Question: I have a question to ask regarding Coredata entity relationships. Can one entity have multiple relations with another entity. I have the following json:
'''
{
"user": {
"user_id": "<PHONE>",
"email": "ceo@me.com",
"first_name": "Tim",
"last_name": "Cook",
"home_address": {
"street": "Downing Street",
"number": "11",
"city": "London",
"state": "Greater London",
"country": "United Kingdom",
"zip": "<PHONE>",
"location": {
"latitude": 3.1,
"longitude": 3.2
}
},
"work_address": {
"street": "Amphitheatre Parkway",
"number": "1600",
"city": "Mountain View",
"state": "California",
"country": "United States",
"zip": "94043",
"location": {
"latitude": 3.1,
"longitude": 3.2
}
}
}
}
'''
I have the follow model in Coredata :

Still, when I parse json, it still saves only one address. Am I doing something wrong with relations? Please suggest. Thanks in advance.
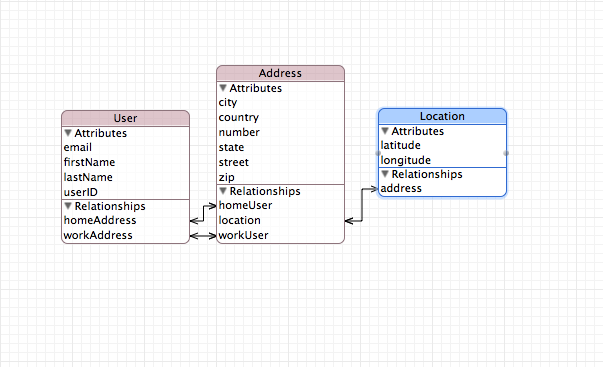
Answer: This is a very strange model. First, read my previous answer on how to creating a parent-child relationship in Core Data.
<URL>
Then, about your model, I would modify a little bit. In particular, I would have a 'User', an 'Address' and a 'Location' as you did.
A user will have one or more address by means of a relationship called 'addresses'. An address will have a location through a one-to-one relationship called 'location'.
The most important thing, it is to remove 'homeUser' and 'workUser' relationships and add a boolean attribute (for example 'isWorkAddress') that let you specify if the address is the home or the work one. This attribute will be added to 'Address' entity. When you parse the JSON, you will set the attribute in the correct way.
Does it work for you?